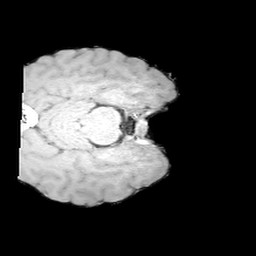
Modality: MP2RAGE
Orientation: axial